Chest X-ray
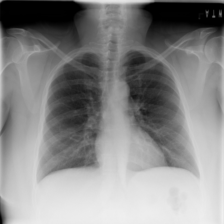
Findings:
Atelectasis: negative
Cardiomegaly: negative
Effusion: negative
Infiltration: positive
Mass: negative
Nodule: negative
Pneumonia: negative
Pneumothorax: negative
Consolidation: negative
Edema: negative
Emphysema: negative
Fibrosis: negative
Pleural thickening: negative
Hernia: negative